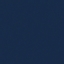
Land use / land cover: SeaLake